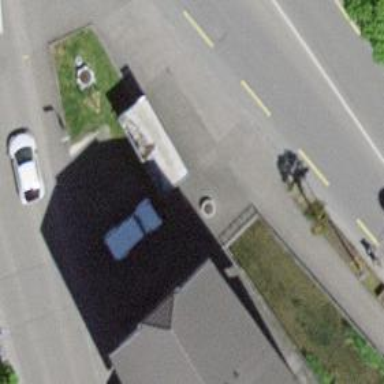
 serving as platform for public transportation."